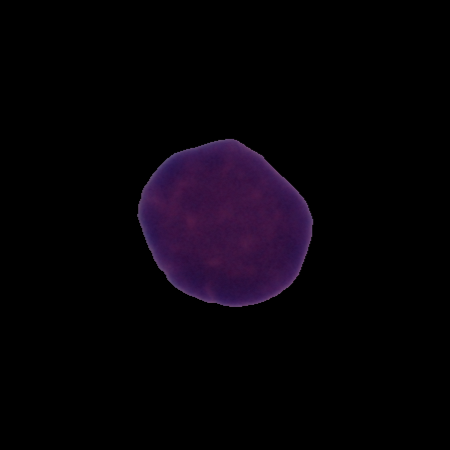
Label: healthy